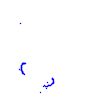
Particle: pion